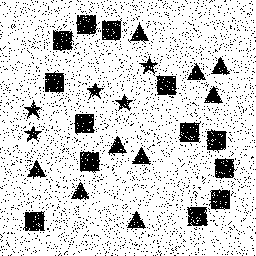
Squares: 13
Triangles: 9
Stars: 5
Total shapes: 27